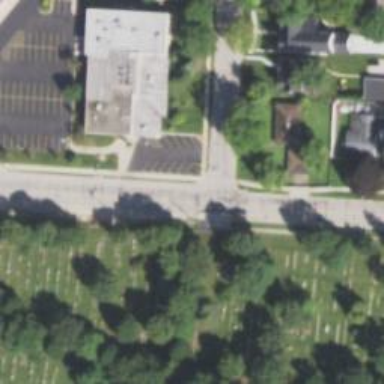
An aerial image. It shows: Residential road with asphalt surface and separate sidewalk.